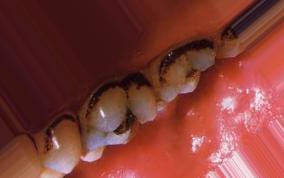
Condition: Tooth Discoloration